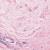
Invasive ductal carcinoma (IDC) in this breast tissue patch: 0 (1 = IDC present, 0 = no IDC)